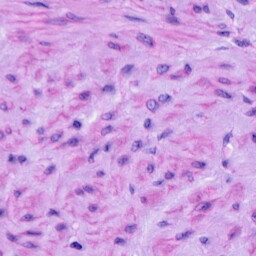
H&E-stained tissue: Cervix